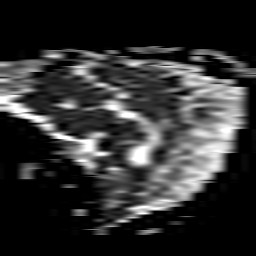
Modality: ADC
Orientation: sagittal
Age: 47
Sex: female
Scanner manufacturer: philips
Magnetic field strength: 3 T
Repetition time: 3.763 s
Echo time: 0.06039 s